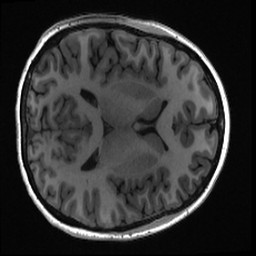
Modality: T1w
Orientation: axial